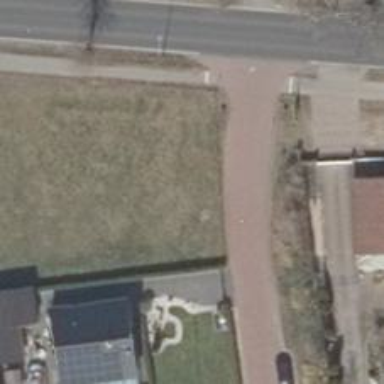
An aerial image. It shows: Residential road.